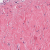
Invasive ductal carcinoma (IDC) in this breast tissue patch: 0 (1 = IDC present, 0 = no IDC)